Question: what is the method to select the month name from dropdownlist and then show the month in asp.net calender control ive tried so much but no success

picture is attached for better understanding
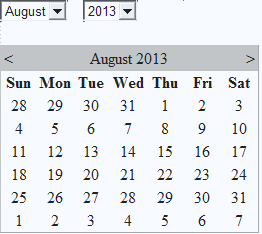
Answer: You can set the calendar's 'VisibleDate' property in code to show the appropriate month, for example:
'''
<asp:DropDownList runat="server" ID="ddlMonth" AutoPostBack="true" OnSelectedIndexChanged="SetCalendarVisibleDate">
<asp:ListItem Text="January" Value="1" />
<asp:ListItem Text="February" Value="2" />
<asp:ListItem Text="March" Value="3" />
<asp:ListItem Text="April" Value="4" />
<asp:ListItem Text="May" Value="5" />
<asp:ListItem Text="June" Value="6" />
<asp:ListItem Text="July" Value="7" />
<asp:ListItem Text="August" Value="8" />
<asp:ListItem Text="September" Value="9" />
<asp:ListItem Text="October" Value="10" />
<asp:ListItem Text="November" Value="11" />
<asp:ListItem Text="December" Value="12" />
</asp:DropDownList>
<asp:DropDownList runat="server" ID="ddlYear" AutoPostBack="true" OnSelectedIndexChanged="SetCalendarVisibleDate">
<asp:ListItem Text="2011" Value="2011" />
<asp:ListItem Text="2012" Value="2012" />
<asp:ListItem Text="2013" Value="2013" />
<asp:ListItem Text="2014" Value="2014" />
<asp:ListItem Text="2015" Value="2015" />
</asp:DropDownList>
<asp:Calendar runat="server" ID="cal1" />
'''
Then in your code-behind we just need to add the following event handler for the 'OnSelectedIndexChanged' events for the DropDownLists:
'''
protected void SetCalendarVisibleDate(object sender, EventArgs e)
{
cal1.VisibleDate = new DateTime(int.Parse(ddlYear.SelectedValue),
int.Parse(ddlMonth.SelectedValue),
1);
}
'''
An MSDN article on the 'VisibleDate' property: <URL>